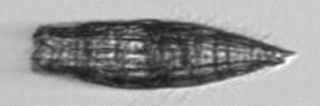
Label: Tiarina_fusus